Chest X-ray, AP view. Patient: 43 years old, sex M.
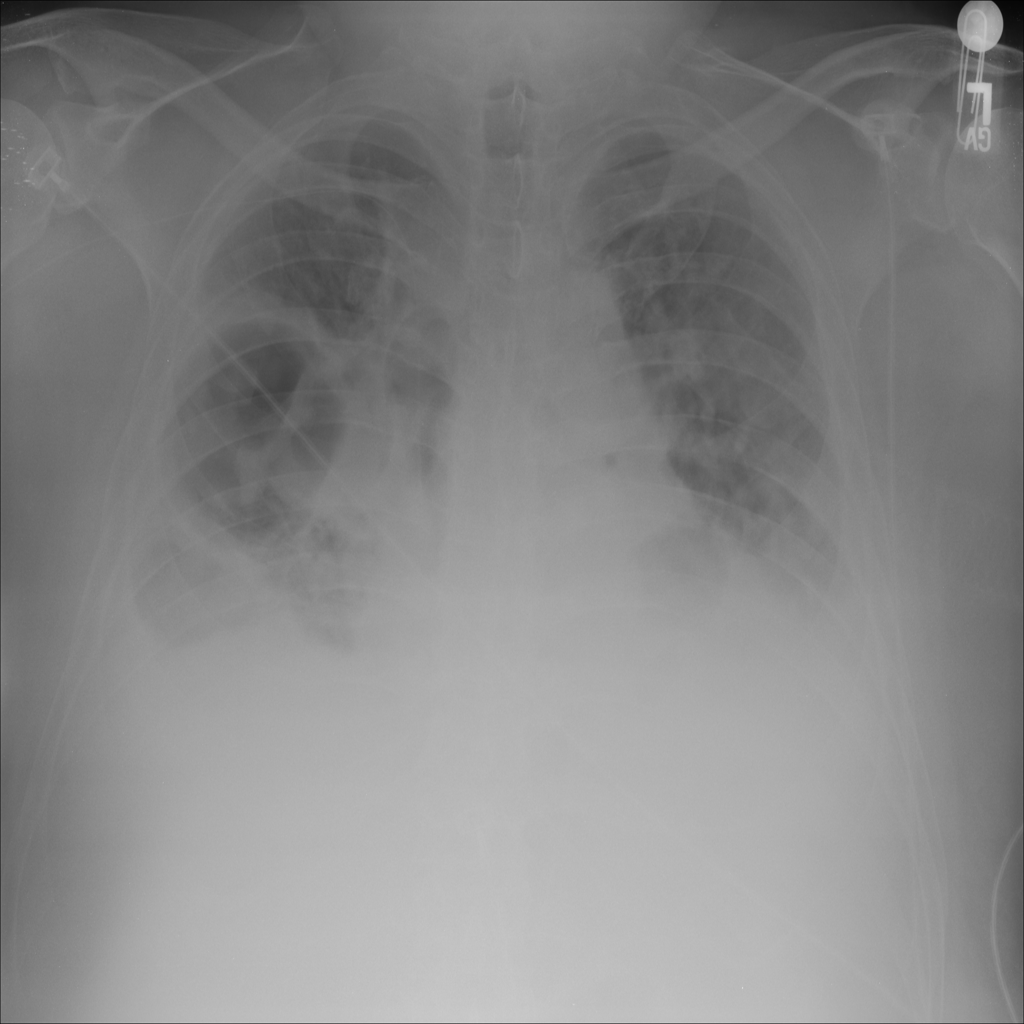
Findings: No Finding